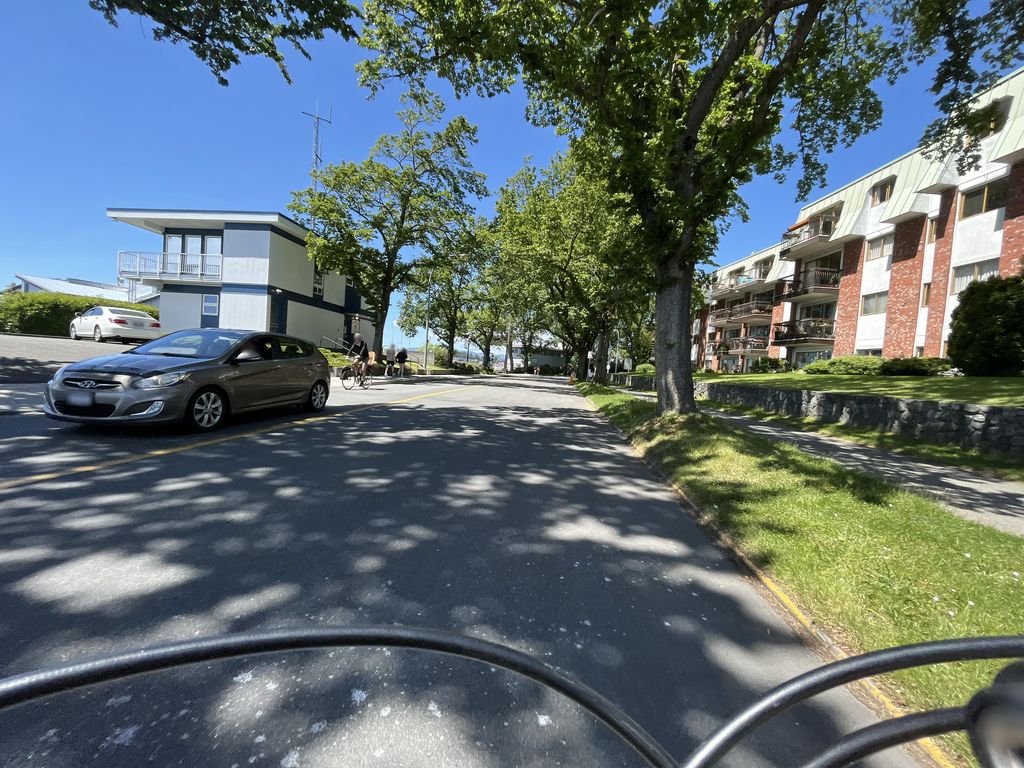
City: victoria